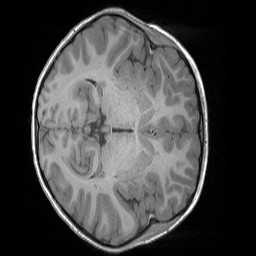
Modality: T1w
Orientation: axial
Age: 9
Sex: female
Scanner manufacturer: siemens
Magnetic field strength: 3 T
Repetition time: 1.65 s
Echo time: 0.00203 s